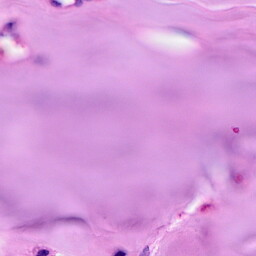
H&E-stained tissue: Breast